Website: walmart
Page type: billing-address
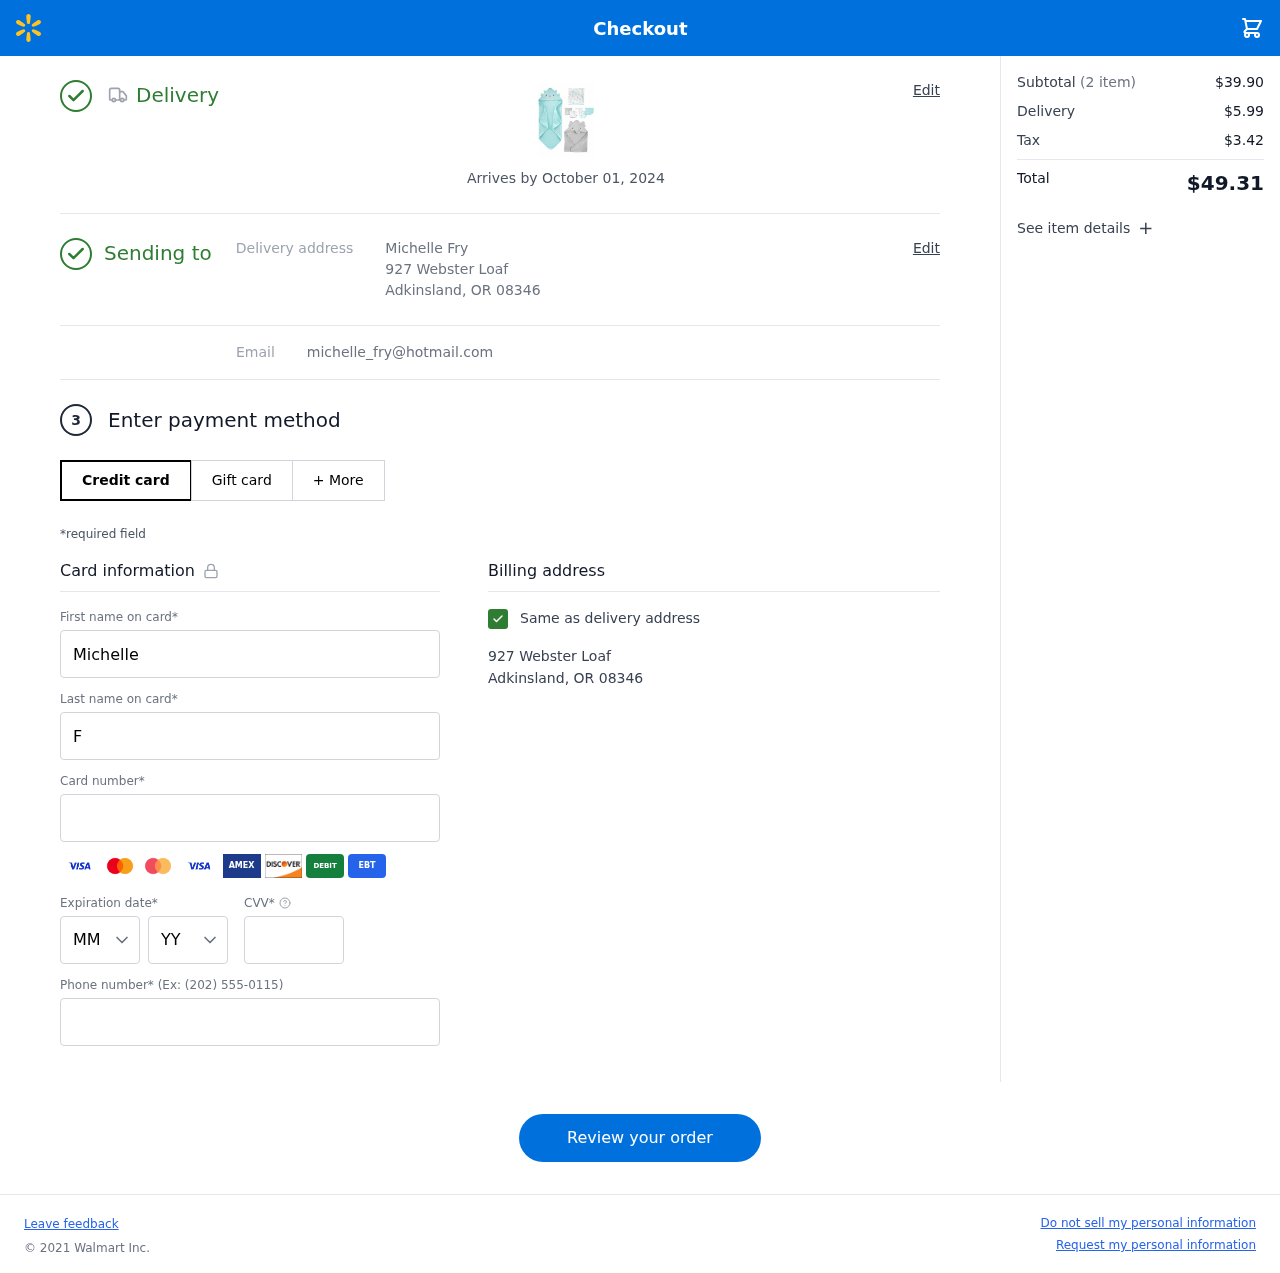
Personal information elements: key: PII_CARD_CVV
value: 6166
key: PII_CARD_EXPIRY_MONTH
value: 08
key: PII_CARD_EXPIRY_YEAR
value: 26
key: PII_CARD_NUMBER
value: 3418 0622 1712 910
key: PII_EMAIL
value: michelle_fry@hotmail.com
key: PII_FIRSTNAME
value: Michelle
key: PII_FULLNAME
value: Michelle Fry
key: PII_LASTNAME
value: Fry
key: PII_PHONE
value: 6503580662
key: PII_STREET
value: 927 Webster Loaf
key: PII_CITY_STATE_ZIP
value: Adkinsland, OR 08346
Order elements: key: ORDER_DELIVERY_DATE
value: Arrives by October 01, 2024
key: ORDER_NUM_ITEMS
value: (2 item)
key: ORDER_SUBTOTAL
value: $39.90
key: ORDER_SHIPPING_COST
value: $5.99
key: ORDER_TAX
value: $3.42
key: ORDER_TOTAL
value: $49.31